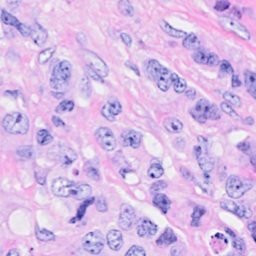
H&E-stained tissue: Breast